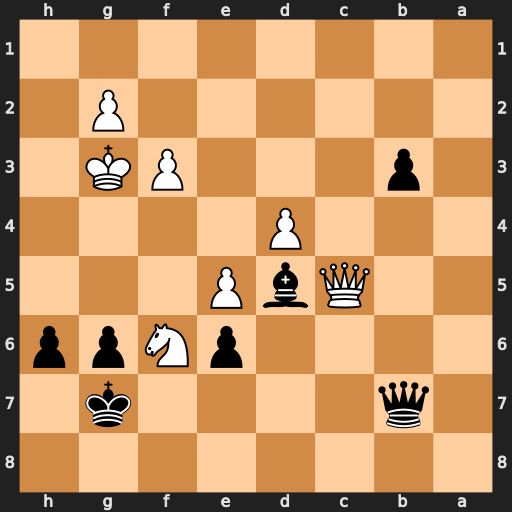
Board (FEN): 8/1q4k1/4pNpp/2QbP3/3P4/1p3PK1/6P1/8
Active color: b
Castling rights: -
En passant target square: -
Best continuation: b2 Qd6 b1=Q